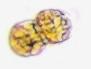
Label: Margalefidinium